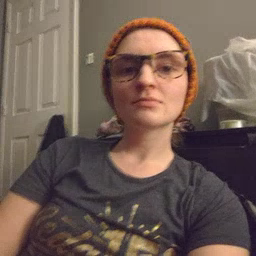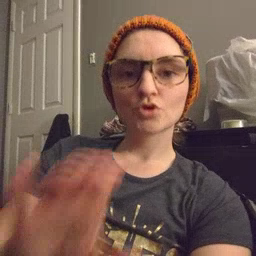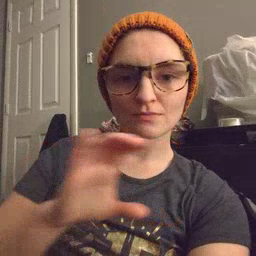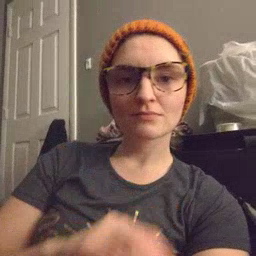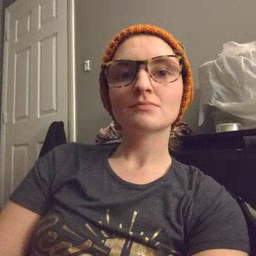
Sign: chocolate